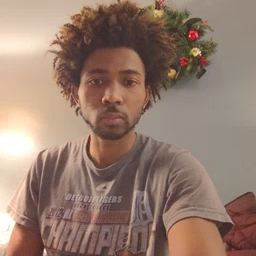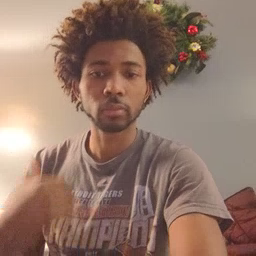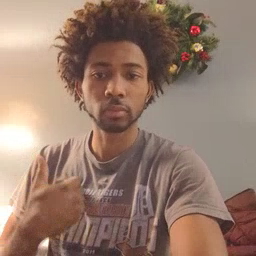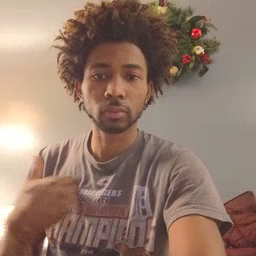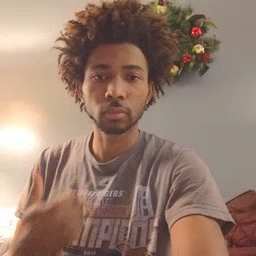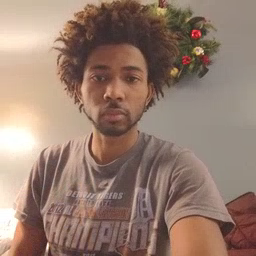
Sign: animal